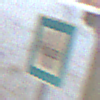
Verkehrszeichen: Polizei
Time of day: MorningAfternoon
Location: Roofed (Suburban)
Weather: PartlyCloudy
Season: Winter
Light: Natural